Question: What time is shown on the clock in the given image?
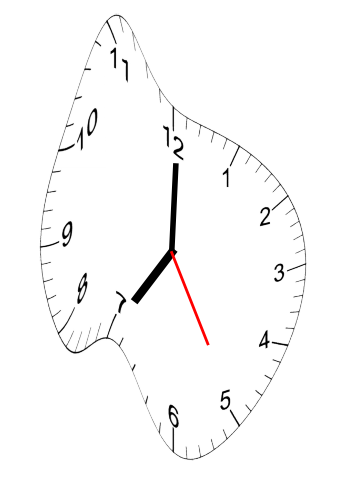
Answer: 07:00:25